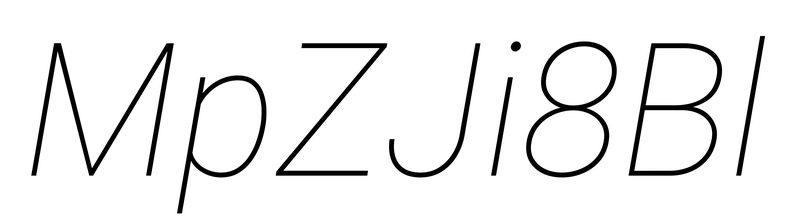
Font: Roboto-Italic_Thin_Italic